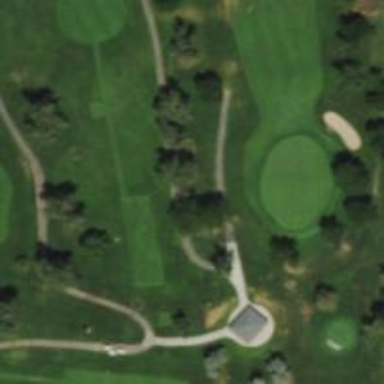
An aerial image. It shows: Well-maintained asphalt service road identified as grade1 cartpath for golf carts.